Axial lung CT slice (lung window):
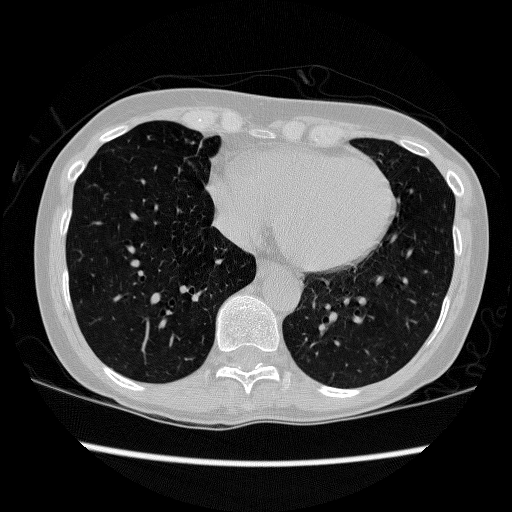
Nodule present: no